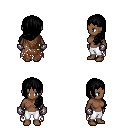
a pixel art fantasy rpg character, female body template, human, dark skin, brown tattered cape, white pants, black left-swept hairstyle, metal gloves, four views (front, back, left, right), 2x2 character sprite sheet, small pixel art, hard edges, no anti-aliasing